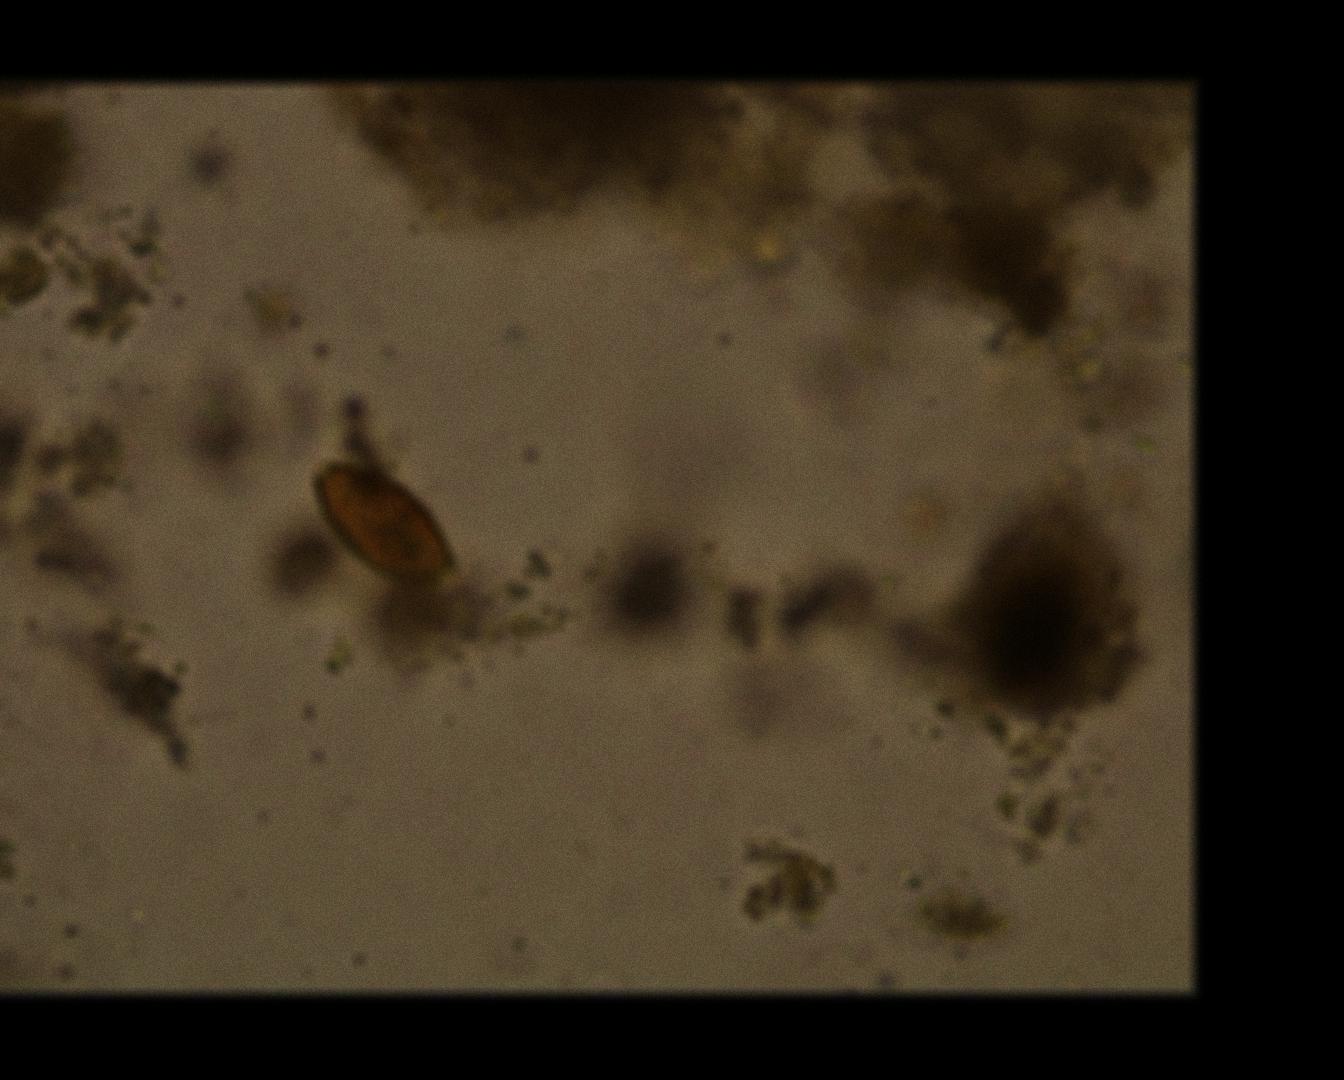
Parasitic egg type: Trichuris trichiura